Question: Is there a way to execute a file but still be able to call the variables? This would help immensely in learning Python, since I could set up many different "practice" scripts and then use the console to try and modify the code to see what happens.
I think the technical question would be "How can I populate a namespace in Python in Eclipse and leave it open to interactions in the console?
Below is a screenshot showing what I'm trying to do, define a (as 1) in the editor, and then press "ctrl-alt-enter" to run the file in the console, and then call the variable from the console.
[Screenshot of Eclipse]

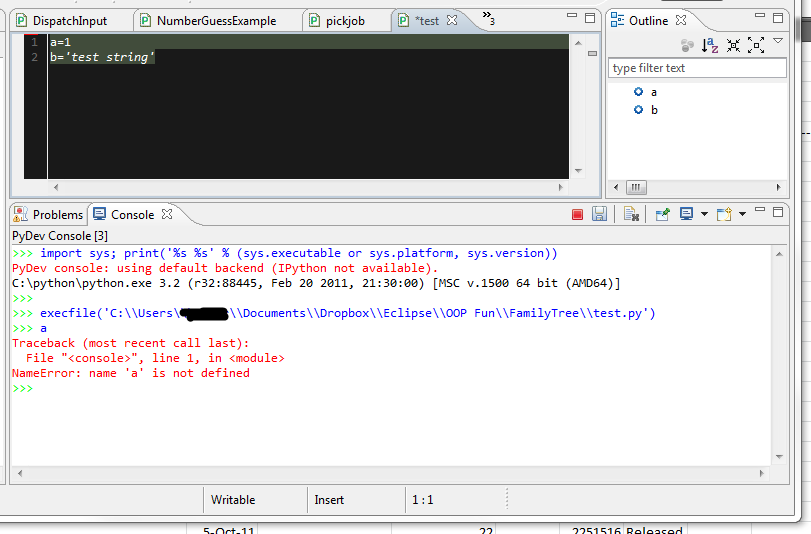
Answer: You should be able to add a debugging breakpoint at the end of code you are executing and inspect variables using a good editor.
In general, you should be able to run simple scripts right inside a python interpreter. Or online if you wish to: <URL>
Try setting up a REPL (read-eval-print) environment using your favorite editor. For instance, emacs has good support for doing such tasks.